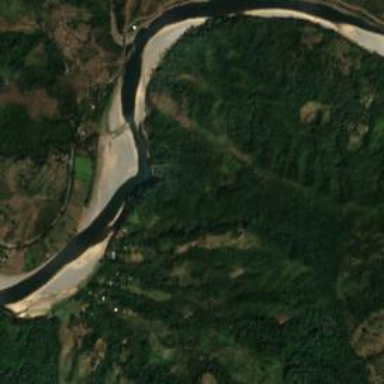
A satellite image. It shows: Beautiful view of river.